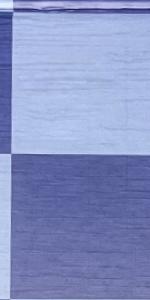
Label: Empty